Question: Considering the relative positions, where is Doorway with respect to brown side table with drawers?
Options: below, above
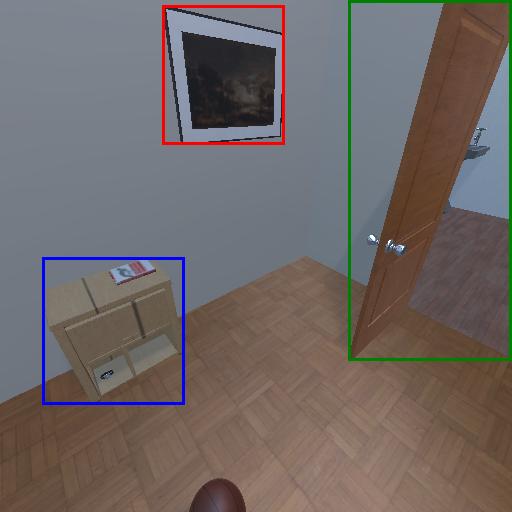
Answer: below